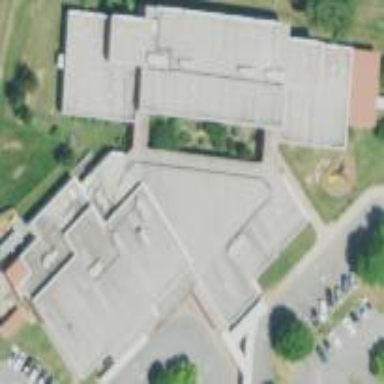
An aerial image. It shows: School building or complex.